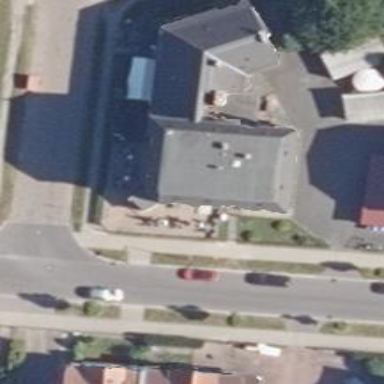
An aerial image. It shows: Pub.